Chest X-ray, AP view. Patient: 85 years old, sex F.
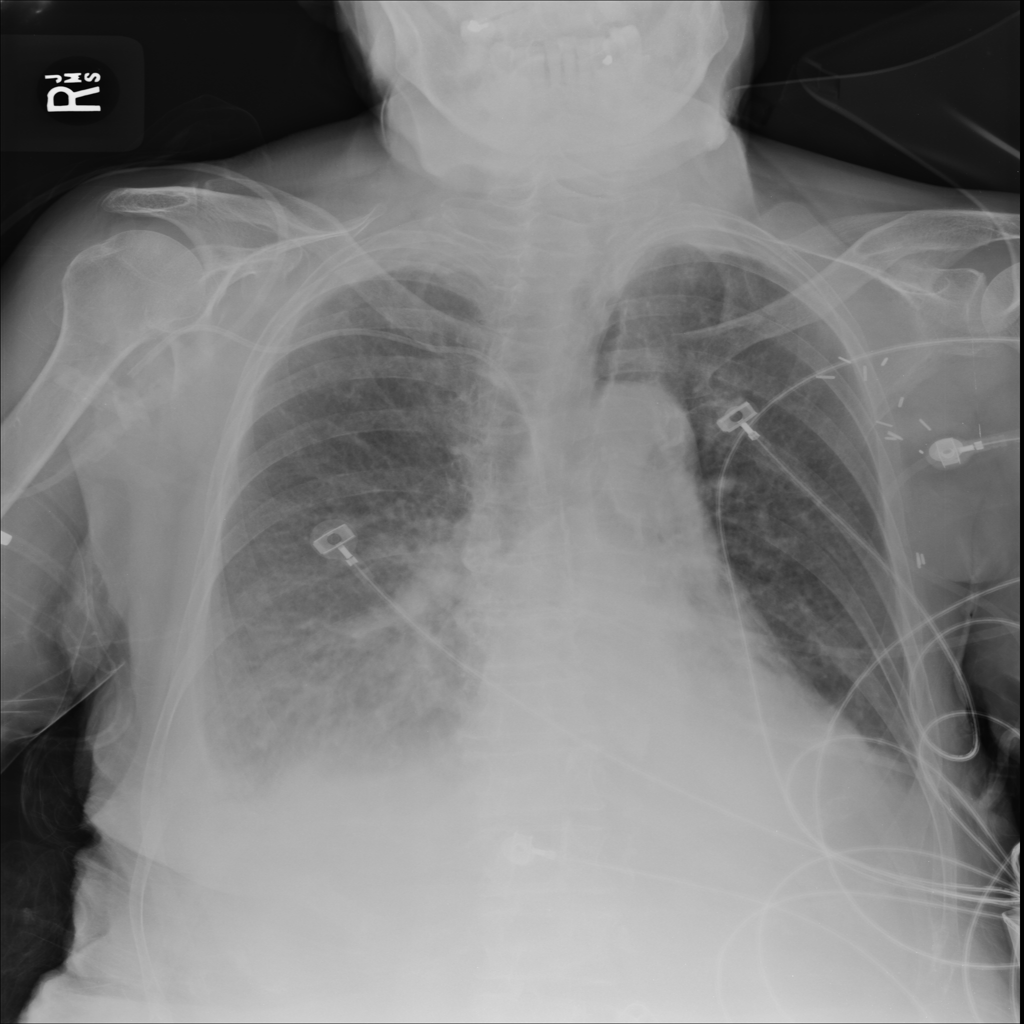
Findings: Effusion